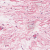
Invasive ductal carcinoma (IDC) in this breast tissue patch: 0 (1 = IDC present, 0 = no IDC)